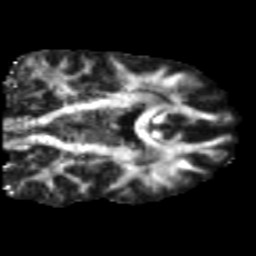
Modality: FA
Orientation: coronal
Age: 46
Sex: male
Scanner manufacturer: siemens
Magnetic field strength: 3 T
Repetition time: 5 s
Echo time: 0.108 s